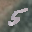
Label: 5